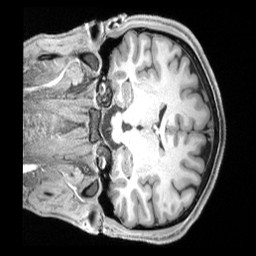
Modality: T1w
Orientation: coronal
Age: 28
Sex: male
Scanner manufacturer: siemens
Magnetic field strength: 3 T
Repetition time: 2.4 s
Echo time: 0.00228 s